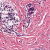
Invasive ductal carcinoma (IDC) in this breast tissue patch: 0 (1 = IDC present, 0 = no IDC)